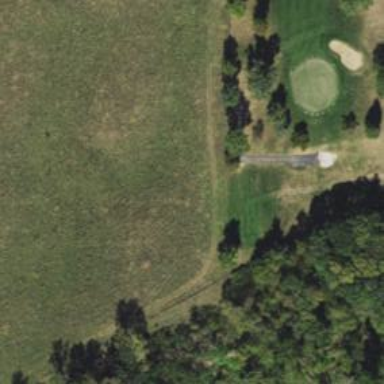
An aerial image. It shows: Golf tee.